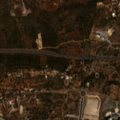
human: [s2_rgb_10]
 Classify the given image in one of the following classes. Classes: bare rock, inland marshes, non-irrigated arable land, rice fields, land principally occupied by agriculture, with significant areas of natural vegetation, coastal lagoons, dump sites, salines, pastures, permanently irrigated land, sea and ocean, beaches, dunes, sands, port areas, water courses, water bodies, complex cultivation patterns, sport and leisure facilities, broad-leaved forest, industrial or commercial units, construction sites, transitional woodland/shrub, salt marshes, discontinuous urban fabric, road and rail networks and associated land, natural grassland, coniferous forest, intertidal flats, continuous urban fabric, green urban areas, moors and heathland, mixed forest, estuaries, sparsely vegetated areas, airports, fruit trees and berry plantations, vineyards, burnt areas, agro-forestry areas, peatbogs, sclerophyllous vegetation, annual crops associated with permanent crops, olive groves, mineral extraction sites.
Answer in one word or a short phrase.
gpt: sport and leisure facilities, annual crops associated with permanent crops, land principally occupied by agriculture, with significant areas of natural vegetation, sclerophyllous vegetation